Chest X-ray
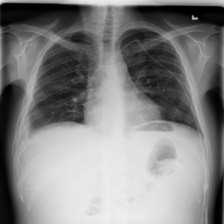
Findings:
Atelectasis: negative
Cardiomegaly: negative
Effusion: negative
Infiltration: negative
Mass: negative
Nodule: negative
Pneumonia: negative
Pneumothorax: negative
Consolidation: negative
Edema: negative
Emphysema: negative
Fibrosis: negative
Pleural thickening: positive
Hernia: negative